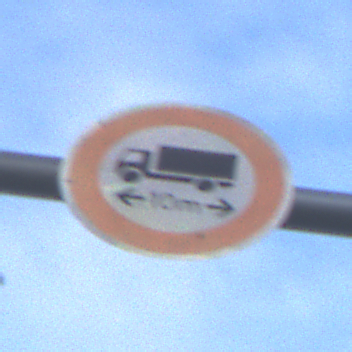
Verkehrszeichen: TatsaechlicheLaenge
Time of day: SunriseSunset
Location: Outdoor (Suburban)
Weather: PartlyCloudy
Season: NotSpecified
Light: Natural